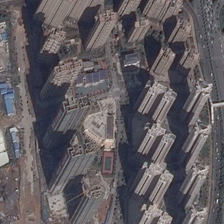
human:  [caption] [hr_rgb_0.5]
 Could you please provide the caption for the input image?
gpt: there is a road passing by a residential area where rows of high rise housings are standing .

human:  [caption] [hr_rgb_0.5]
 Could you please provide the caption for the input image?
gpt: three rows of skyscrapers stands at this prosperous commercial area .

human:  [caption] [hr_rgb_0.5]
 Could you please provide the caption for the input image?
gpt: the commercial district is separated bytwo roads .

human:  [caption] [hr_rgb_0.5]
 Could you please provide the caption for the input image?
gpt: the commercial district is separated bytwo roads .

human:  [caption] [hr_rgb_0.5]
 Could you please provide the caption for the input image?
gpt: many commercial tall buildings are in a commercial area .